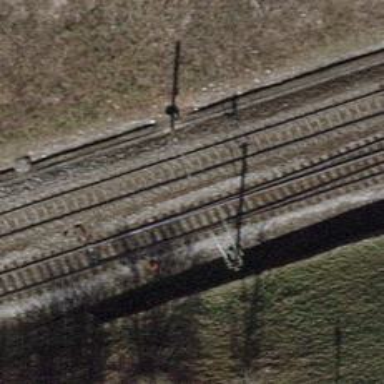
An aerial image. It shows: Railway milestone with catenary mast.